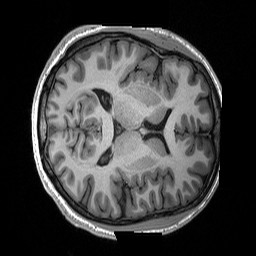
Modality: T1w
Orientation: axial
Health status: ill
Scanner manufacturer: siemens
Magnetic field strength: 3 T
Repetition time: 2.3 s
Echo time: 0.00226 s